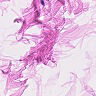
Metastatic tissue present: no